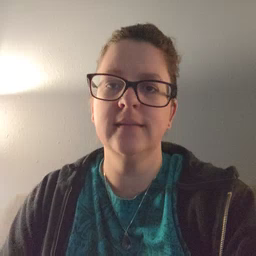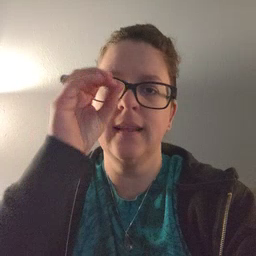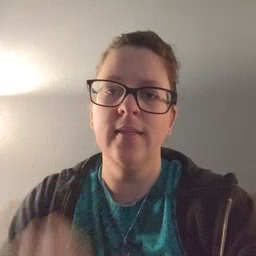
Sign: owl